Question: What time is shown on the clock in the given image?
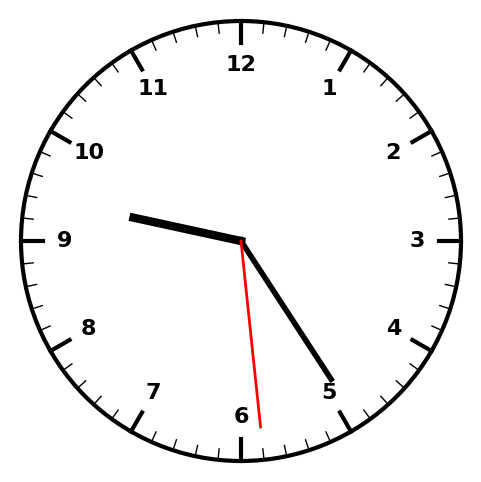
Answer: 09:24:29